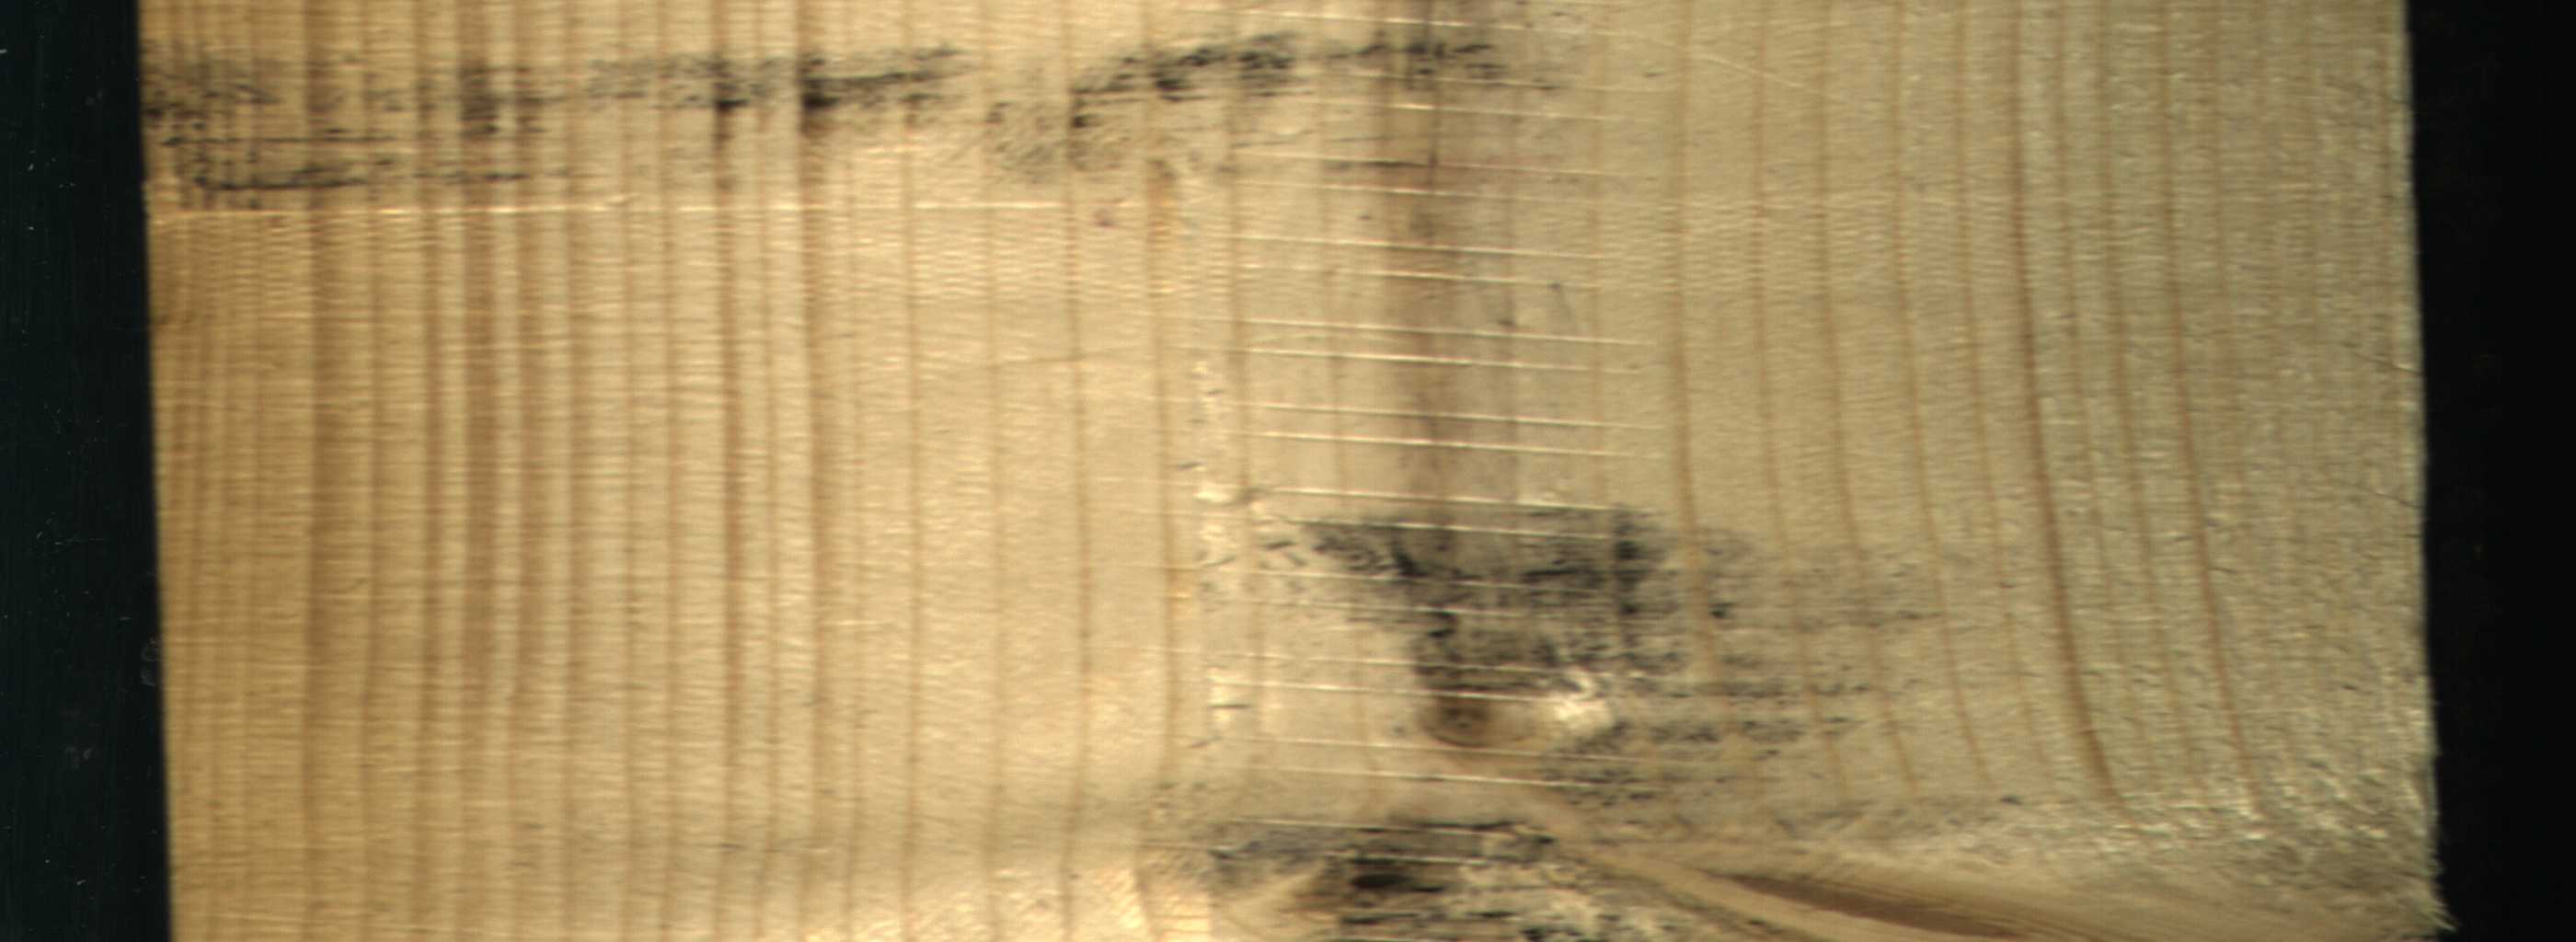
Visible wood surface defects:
Live_Knot
Live_Knot